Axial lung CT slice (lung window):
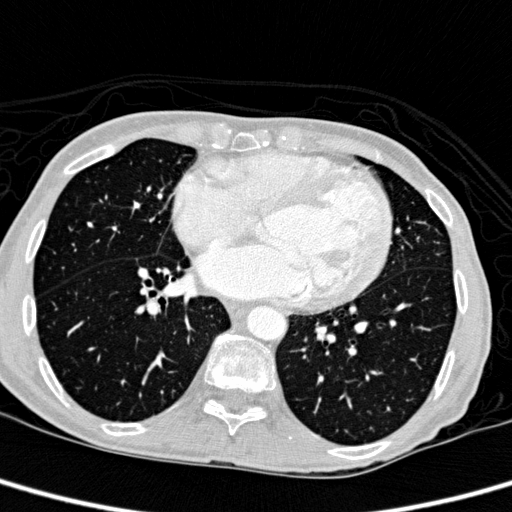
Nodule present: no